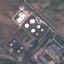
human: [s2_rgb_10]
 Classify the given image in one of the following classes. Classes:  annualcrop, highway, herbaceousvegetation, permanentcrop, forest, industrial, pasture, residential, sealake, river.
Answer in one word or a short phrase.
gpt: Industrial